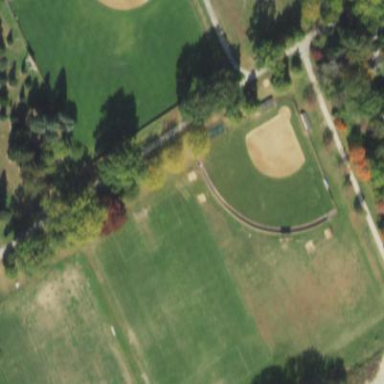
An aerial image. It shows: Baseball pitch for leisure land activities.